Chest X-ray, PA view. Patient: 71 years old, sex M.
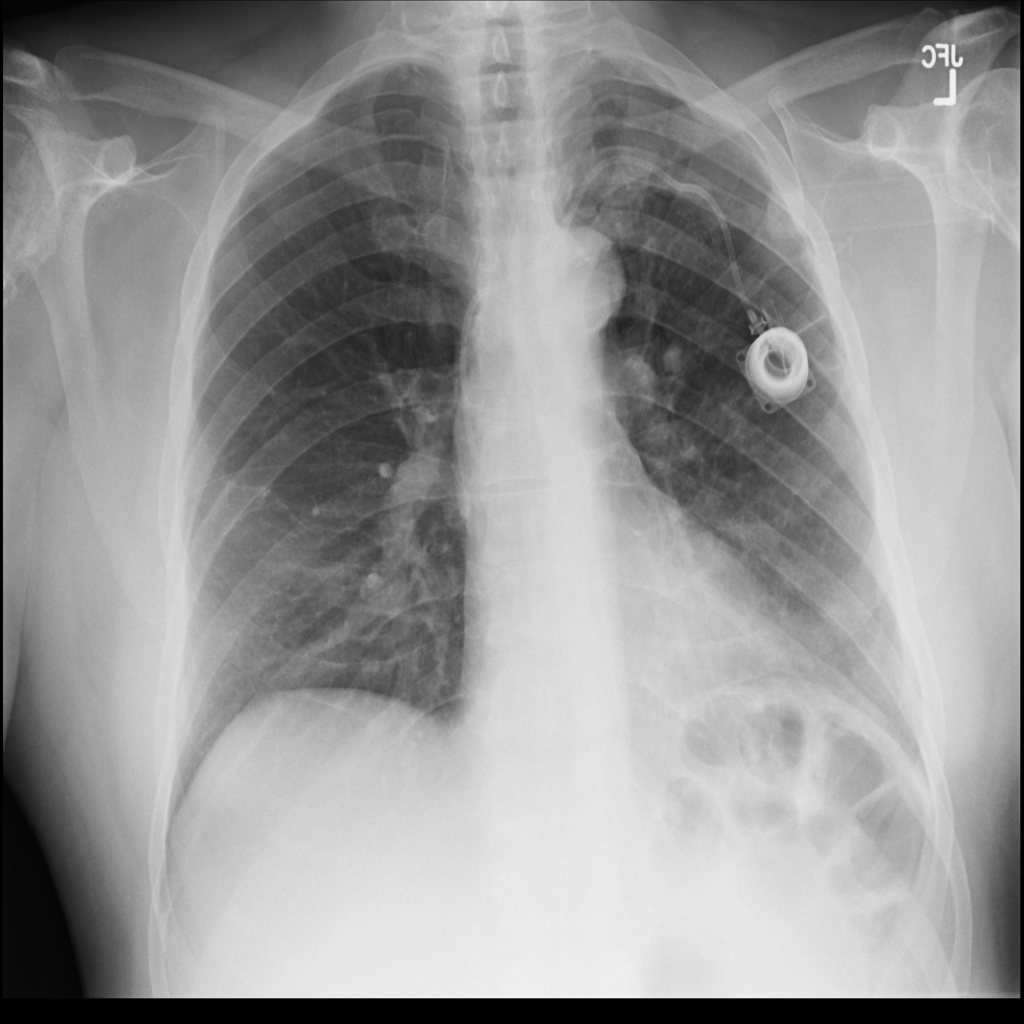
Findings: Atelectasis